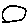
Label: circle